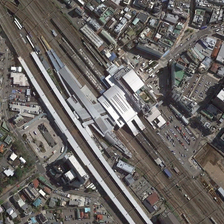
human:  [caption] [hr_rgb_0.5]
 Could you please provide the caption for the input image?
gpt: many buildings are in two sides of a railway station .

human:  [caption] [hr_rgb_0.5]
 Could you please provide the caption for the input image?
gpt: many buildings are in two sides of a railway station .

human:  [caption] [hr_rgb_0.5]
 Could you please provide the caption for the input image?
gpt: many buildings are in two sides of a railway station .

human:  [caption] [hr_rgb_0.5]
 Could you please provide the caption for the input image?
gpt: many buildings are in two sides of a railway station .

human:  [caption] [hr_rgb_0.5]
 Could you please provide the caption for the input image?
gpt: many buildings are in two sides of a railway station .